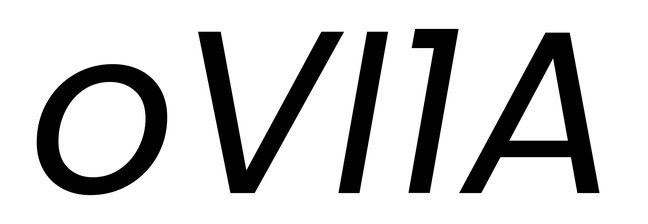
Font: Poppins-Italic